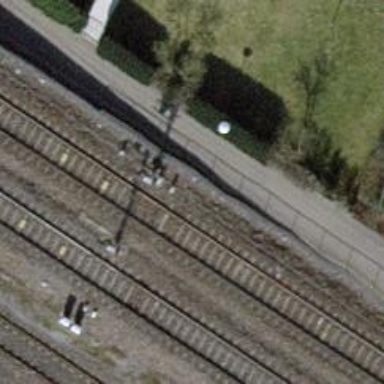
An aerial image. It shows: Railway signal.